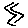
Label: zigzag